Field crop: maize
Growth stage: 2
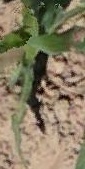
Species: maize